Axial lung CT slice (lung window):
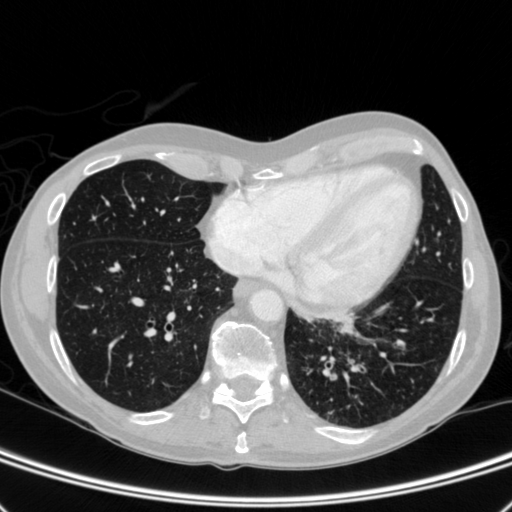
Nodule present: no